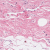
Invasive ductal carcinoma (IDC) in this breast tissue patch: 0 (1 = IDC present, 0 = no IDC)